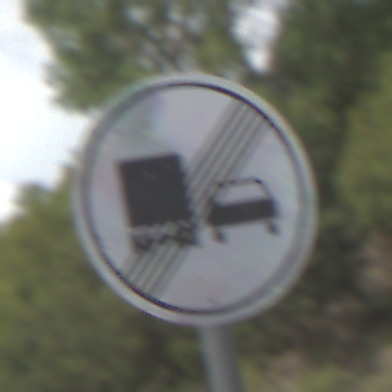
Verkehrszeichen: EndeUeberholverbotKraftfahrzeuge
Umgebung: Outdoor, Nature
Tageszeit: Midday
Wetter: PartlyCloudy
Licht: Natural
Jahreszeit: NotSpecified
Kontrast: HighContrast